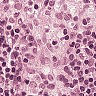
Metastatic tissue present: no